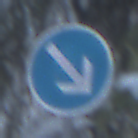
Verkehrszeichen: VorgeschriebeneVorbeifahrtRechts
Umgebung: Outdoor, Nature
Tageszeit: MorningAfternoon
Wetter: Clear
Licht: Natural
Jahreszeit: Winter
Kontrast: LowContrast